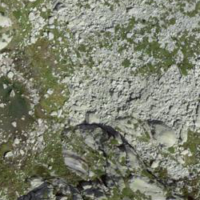
EUNIS habitat code: 31
Species observed at this site:
Marmota marmota